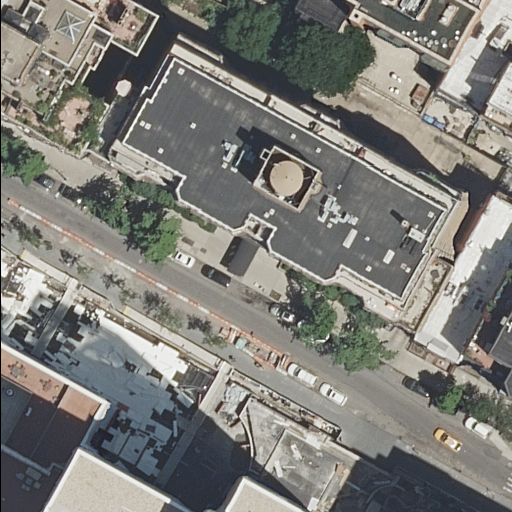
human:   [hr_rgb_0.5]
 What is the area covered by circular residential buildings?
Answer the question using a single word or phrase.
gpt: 0m2

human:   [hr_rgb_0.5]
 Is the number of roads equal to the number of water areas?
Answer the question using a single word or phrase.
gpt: no

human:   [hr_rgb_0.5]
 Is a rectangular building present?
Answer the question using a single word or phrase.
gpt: yes

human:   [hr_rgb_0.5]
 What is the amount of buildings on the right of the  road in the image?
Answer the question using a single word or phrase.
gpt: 5

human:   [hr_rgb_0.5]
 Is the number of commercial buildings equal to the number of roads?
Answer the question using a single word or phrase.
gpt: no

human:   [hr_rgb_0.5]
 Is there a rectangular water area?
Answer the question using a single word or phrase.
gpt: no

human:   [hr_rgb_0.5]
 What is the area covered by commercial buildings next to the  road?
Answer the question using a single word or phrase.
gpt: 0m2

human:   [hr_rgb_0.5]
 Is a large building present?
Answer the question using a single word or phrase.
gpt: yes

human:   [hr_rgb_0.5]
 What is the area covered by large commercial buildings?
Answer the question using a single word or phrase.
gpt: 0m2

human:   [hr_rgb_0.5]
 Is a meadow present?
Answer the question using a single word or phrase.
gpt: no

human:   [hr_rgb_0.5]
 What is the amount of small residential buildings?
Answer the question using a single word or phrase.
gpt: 2

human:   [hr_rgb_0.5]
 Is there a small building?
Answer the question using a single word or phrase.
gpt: yes

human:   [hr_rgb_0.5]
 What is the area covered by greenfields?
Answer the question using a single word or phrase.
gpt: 0m2

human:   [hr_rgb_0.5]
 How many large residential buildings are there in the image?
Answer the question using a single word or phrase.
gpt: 3

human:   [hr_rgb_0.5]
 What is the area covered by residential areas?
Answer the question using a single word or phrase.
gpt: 0m2

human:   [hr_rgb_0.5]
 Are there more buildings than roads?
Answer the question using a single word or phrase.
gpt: yes

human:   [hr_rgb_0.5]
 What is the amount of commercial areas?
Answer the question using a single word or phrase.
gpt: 0

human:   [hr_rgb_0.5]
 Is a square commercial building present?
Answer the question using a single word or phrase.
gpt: no

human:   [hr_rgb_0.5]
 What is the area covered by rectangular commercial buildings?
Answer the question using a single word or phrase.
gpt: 0m2

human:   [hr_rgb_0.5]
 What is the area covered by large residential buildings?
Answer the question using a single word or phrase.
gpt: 7923m2

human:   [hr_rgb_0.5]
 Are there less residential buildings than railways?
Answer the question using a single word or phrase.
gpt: no

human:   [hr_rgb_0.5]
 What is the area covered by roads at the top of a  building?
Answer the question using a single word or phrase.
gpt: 0m2

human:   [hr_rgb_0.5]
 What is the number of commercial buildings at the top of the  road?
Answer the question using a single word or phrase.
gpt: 0

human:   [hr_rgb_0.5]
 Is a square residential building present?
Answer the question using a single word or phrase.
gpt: no

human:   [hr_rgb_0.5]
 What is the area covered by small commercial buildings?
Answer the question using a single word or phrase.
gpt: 0m2

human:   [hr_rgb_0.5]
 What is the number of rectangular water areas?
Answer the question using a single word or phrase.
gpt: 0

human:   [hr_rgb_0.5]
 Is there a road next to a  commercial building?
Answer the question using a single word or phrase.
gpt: no

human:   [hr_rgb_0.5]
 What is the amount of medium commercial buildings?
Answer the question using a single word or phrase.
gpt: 0

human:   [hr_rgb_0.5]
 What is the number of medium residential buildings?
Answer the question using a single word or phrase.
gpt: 3

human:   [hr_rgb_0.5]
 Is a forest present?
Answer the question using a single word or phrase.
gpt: no

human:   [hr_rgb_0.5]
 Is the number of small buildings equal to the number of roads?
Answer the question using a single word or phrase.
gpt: no

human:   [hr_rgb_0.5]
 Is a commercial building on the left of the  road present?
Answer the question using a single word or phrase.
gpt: no

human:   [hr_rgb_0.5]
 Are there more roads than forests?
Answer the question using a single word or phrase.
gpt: yes

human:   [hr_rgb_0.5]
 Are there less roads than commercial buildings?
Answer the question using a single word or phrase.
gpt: no

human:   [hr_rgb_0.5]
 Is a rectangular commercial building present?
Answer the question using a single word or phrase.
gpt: no

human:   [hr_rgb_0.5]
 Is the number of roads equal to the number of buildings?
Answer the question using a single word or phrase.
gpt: no